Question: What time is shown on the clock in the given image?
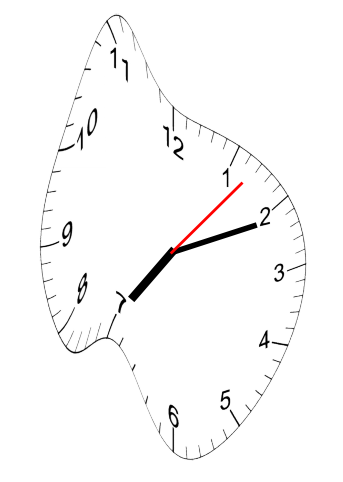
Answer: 07:11:07